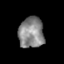
Tissue: skin
Cell type: Epithelial cells
Senescence score: 0.2497
Nuclear area (px): 770
Mean DAPI intensity: 134.157